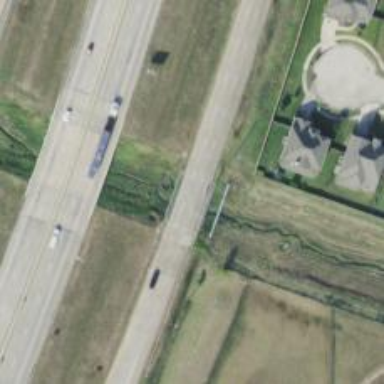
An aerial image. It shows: There is secondary road bridge with frontage road.